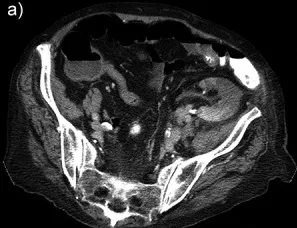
Computed tomography of patient's abdomen. Axial.
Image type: radiology (ct)